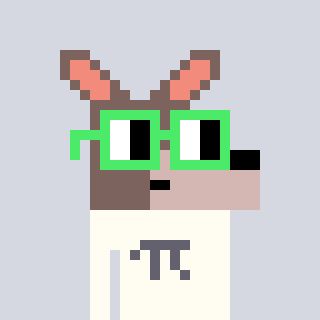
a pixel art character with square light green glasses, a kangaroo-shaped head and a grayscale-colored body on a cool background